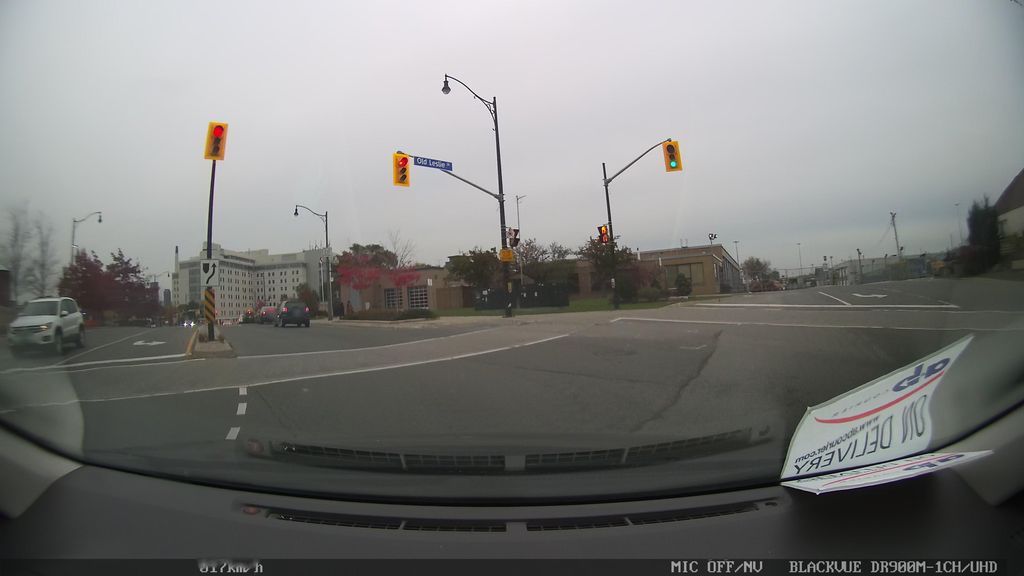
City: toronto